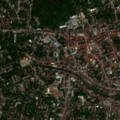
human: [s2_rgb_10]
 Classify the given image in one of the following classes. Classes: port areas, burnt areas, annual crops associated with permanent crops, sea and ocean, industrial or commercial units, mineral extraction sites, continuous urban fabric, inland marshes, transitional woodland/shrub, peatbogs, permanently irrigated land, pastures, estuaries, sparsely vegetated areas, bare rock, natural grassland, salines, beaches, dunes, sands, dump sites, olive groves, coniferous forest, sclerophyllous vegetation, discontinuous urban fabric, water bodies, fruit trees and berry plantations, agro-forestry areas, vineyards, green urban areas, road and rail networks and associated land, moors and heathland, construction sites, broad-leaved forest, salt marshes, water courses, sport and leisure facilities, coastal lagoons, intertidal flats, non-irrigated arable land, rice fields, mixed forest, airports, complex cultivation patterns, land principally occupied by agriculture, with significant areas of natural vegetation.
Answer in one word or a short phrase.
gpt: continuous urban fabric, discontinuous urban fabric, coniferous forest, mixed forest